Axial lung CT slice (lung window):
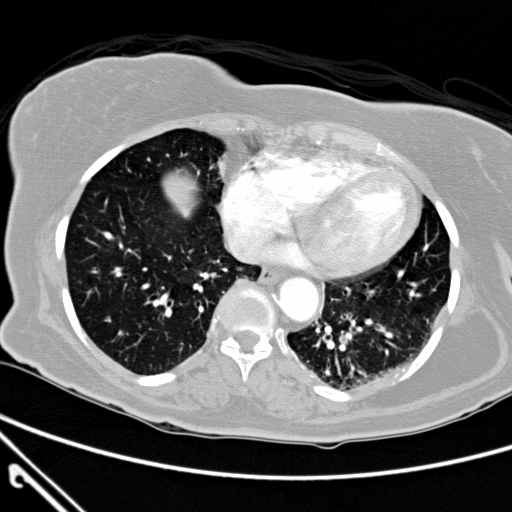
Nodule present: no